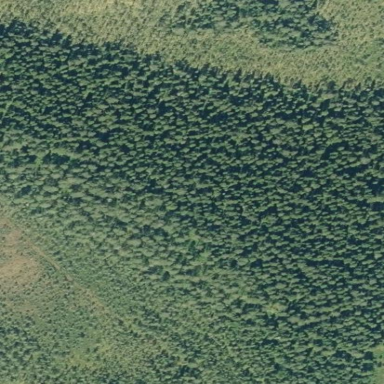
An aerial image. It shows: Clearcut area created by human activity.